Field crop: tomato
Growth stage: 1
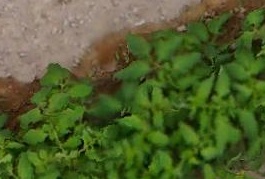
Species: tomato